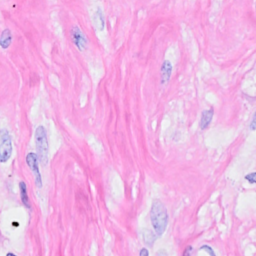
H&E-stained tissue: Breast